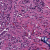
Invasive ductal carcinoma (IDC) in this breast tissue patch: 1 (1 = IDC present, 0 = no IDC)